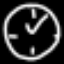
Label: clock